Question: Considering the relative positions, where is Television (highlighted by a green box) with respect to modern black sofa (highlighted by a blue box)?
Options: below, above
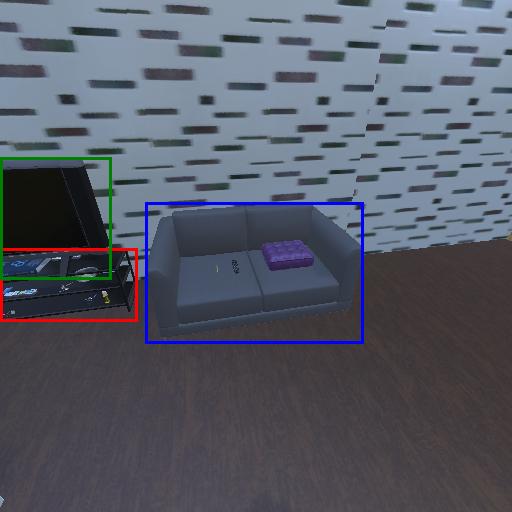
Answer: below